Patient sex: M
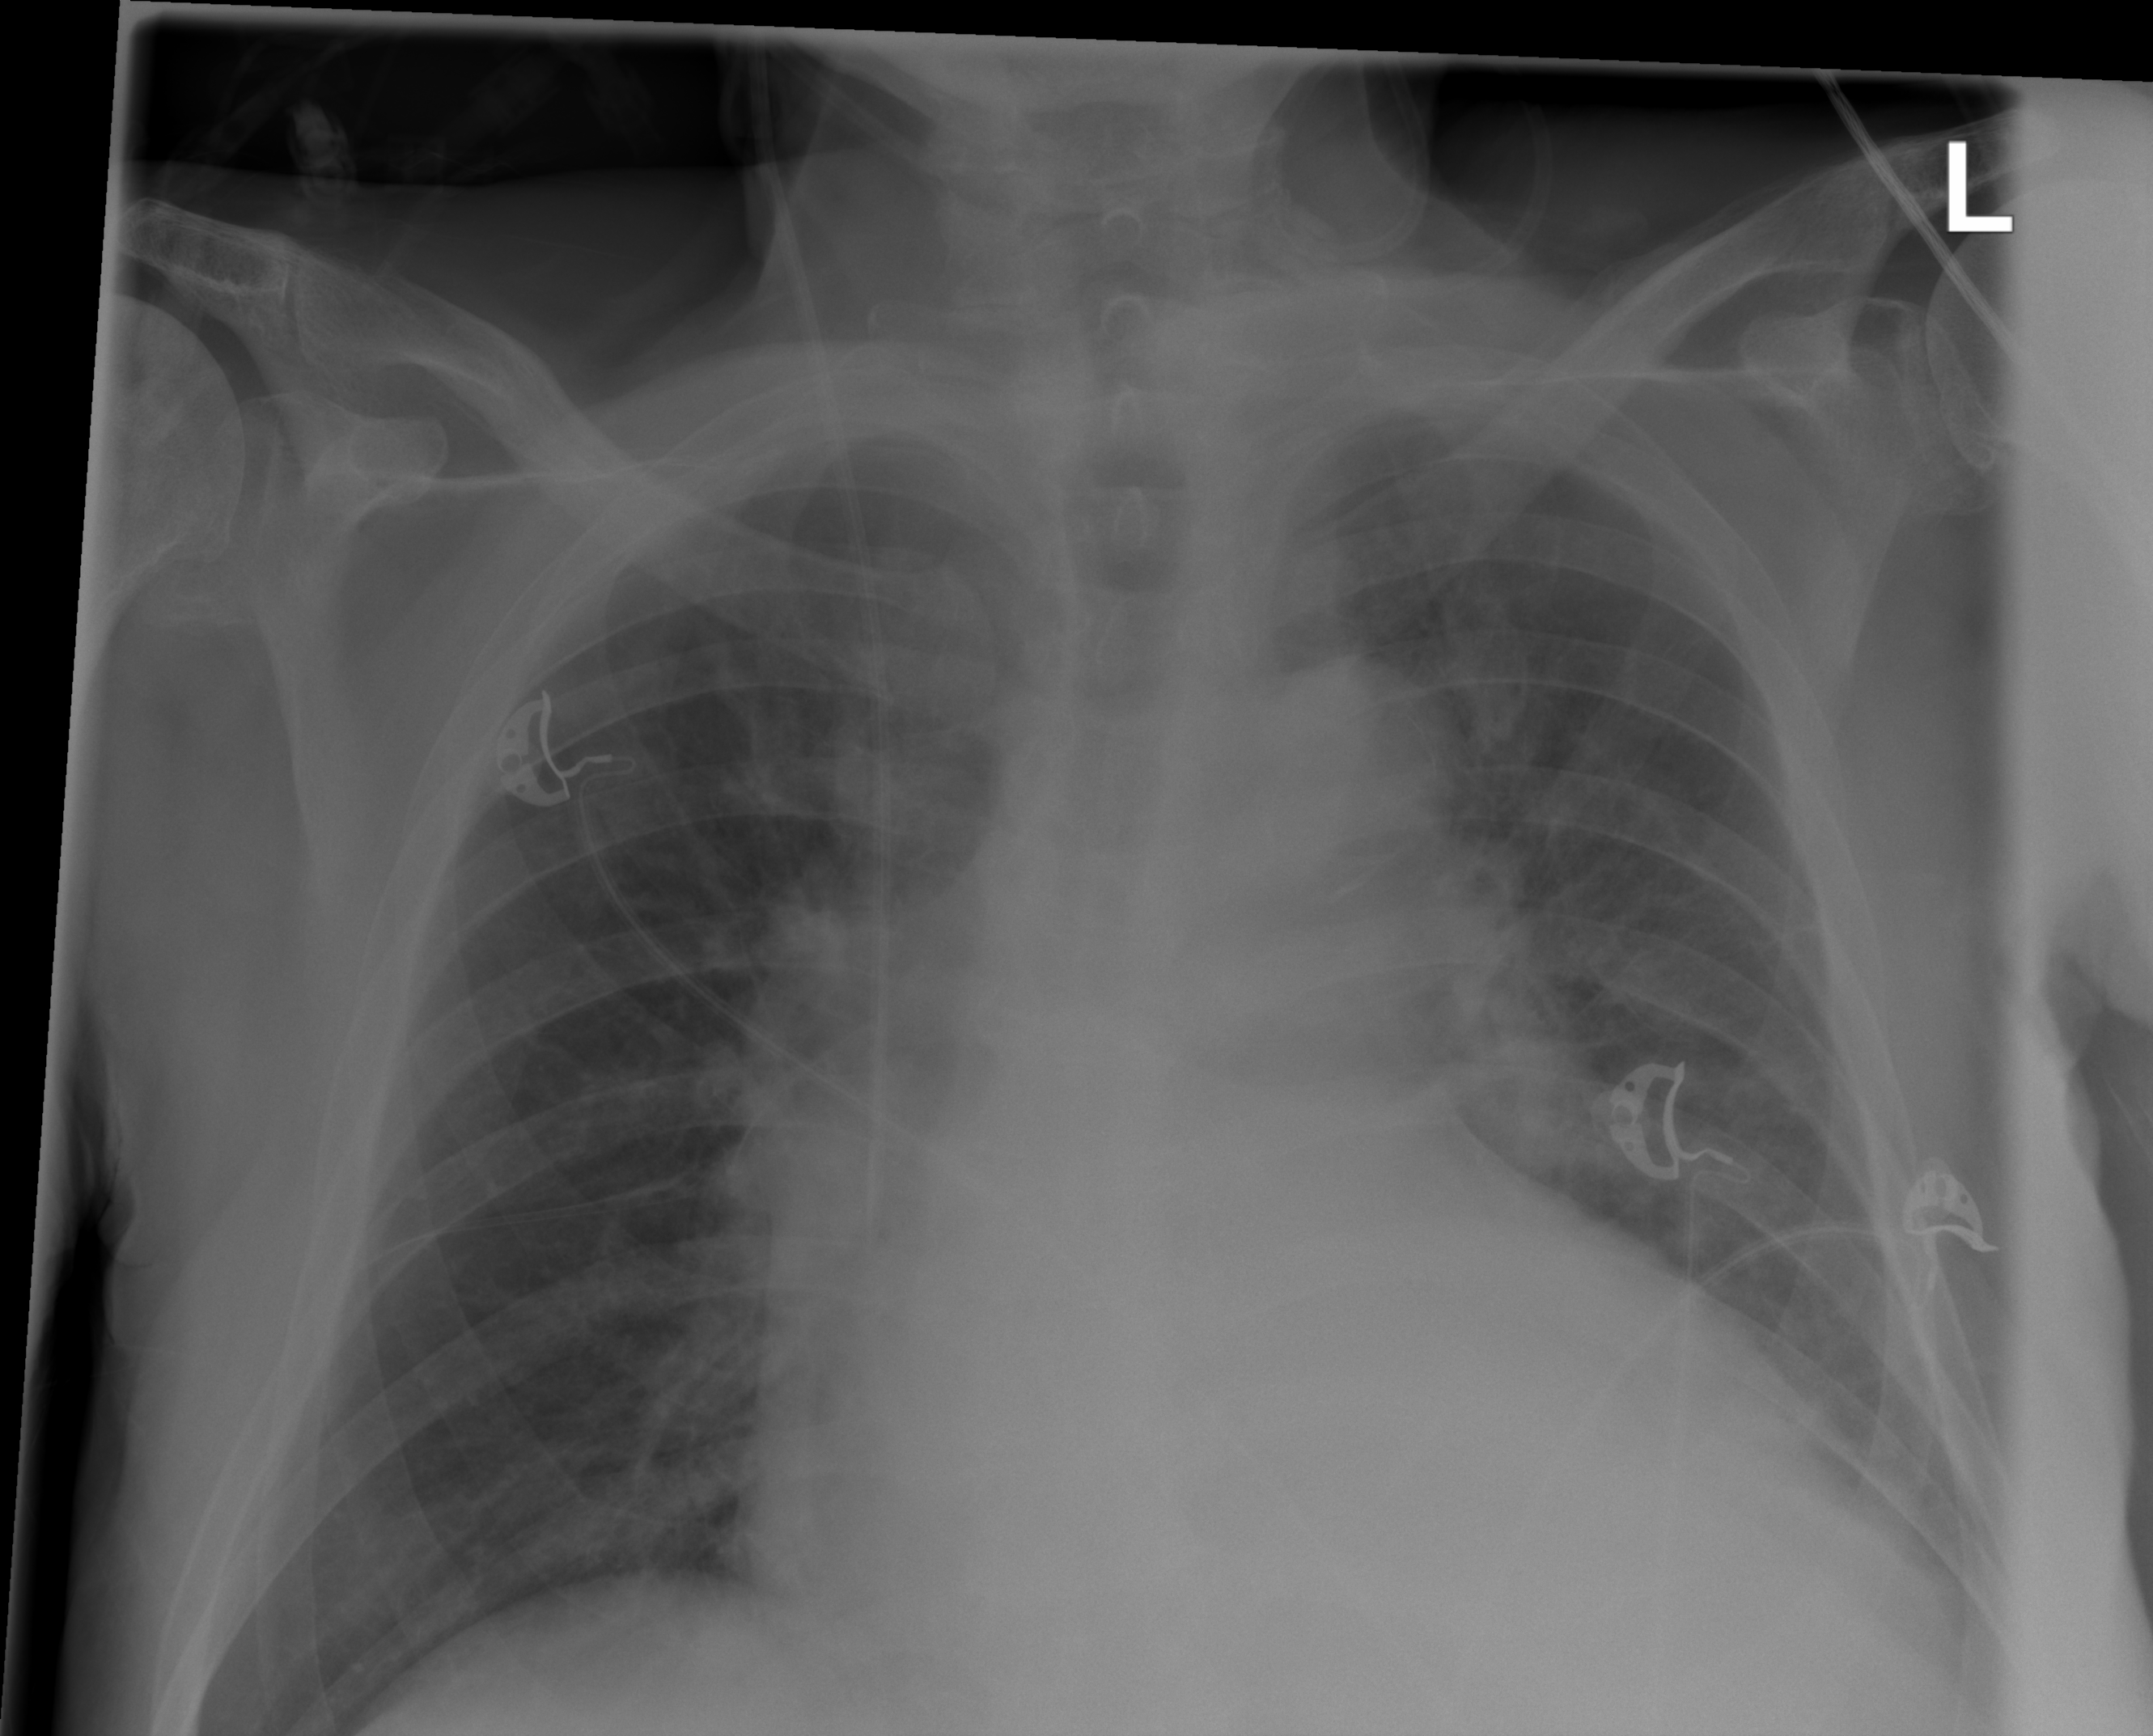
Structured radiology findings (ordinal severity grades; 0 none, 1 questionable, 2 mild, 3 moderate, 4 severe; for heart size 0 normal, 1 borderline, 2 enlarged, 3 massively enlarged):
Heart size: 3
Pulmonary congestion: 2
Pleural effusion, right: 0
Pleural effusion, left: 2
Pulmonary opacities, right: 2
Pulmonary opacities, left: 2
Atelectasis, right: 2
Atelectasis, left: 2